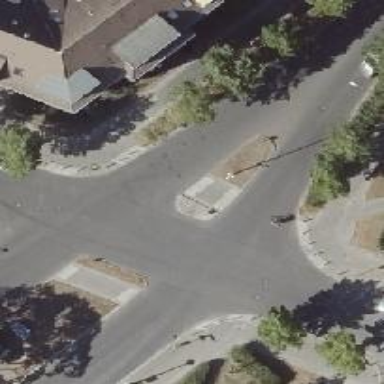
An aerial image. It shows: Unmarked crossing with pedestrian island.